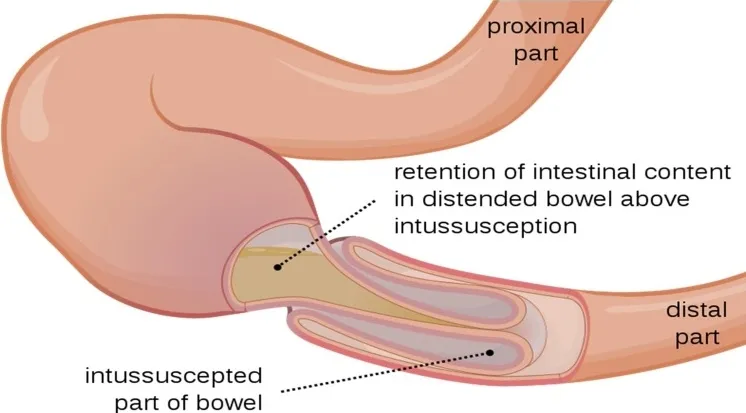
Schematic appearance of intussuseption.
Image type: chart (chart)